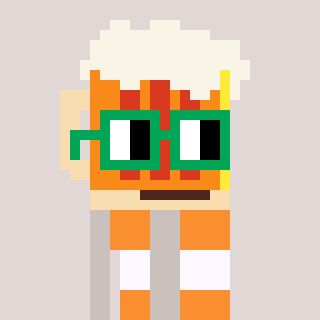
a pixel art character with square green glasses, a beer-shaped head and a foggrey-colored body on a warm background